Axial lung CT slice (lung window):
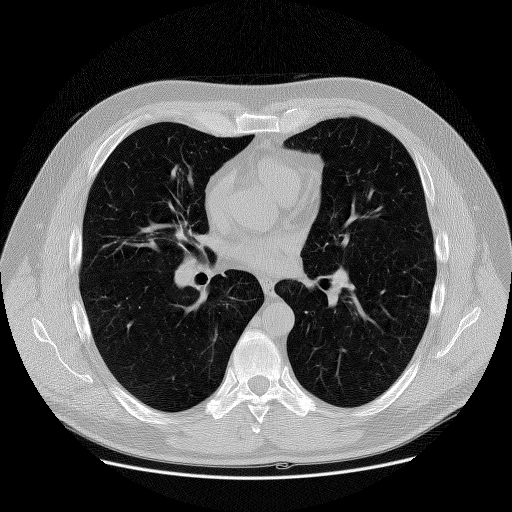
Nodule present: no